Question: Below is the canvas-app formula that I have tried but it does not work:

'''
If(
DisplayInspectorDropdown.Selected.Value = "Jonathan Soh",
true,
DisplayBuildingDropDown.Selected.Value = "EC - Empire Complex")
'''
Please do take a look to improve the canvas-app formula!! Thanks
I have encountered this error:
<URL>
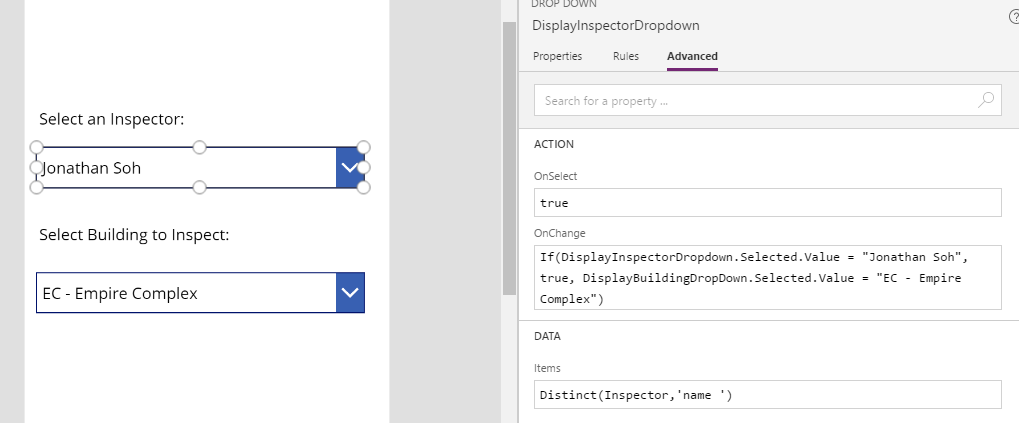
Answer: In PowerApps you cannot directly "assign" a value to a control; a control can reference other controls or <URL>, and they react to to those.
In the first dropdown, if the names in the 'Inspector' table are already unique, then you don't need to use the 'Distinct' function, you can set the Items property directly to 'Inspector'. That will help when making the selection in the second dropdown.
On the second dropdown ('DisplayBuildingDropDown') control, you need to update the 'Items' expression so that it would filter the buildings based on the selection of the first one, something along the lines of
'''
Filter(
Building,
inspectorID = DisplayInspectorDropDown.Selected.inspectorID)
'''
Where 'Building' is the name of the data source that contains the buildings that you want to display, and 'inspectorID' is the name of the column within that data source that corresponds to the values in the first dropdown.